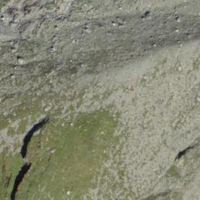
EUNIS habitat code: 31
Species observed at this site:
Anas platyrhynchos